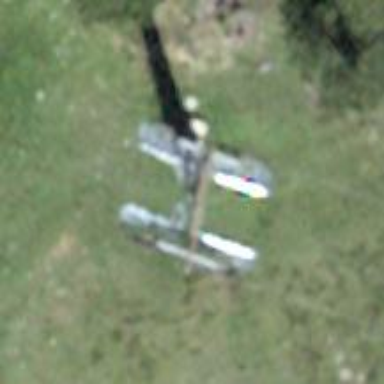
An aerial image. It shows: Pylon used for aerialway.